Question: I'm making a theme specific admin panel in WordPress. I've run into a problem when using the select tag though and I know I don't have any styles that are making it behave this way:

This is not a screen shot of my panel but this is a good example. See the box on the top left? Well anytime I use a select box it defaults to scroll mode like that one in the picture. I don't want it to do that. I want it to be a regular drop down list box like the other 3 in the image. I can't figure out if this is a CSS problem or not. I have checked out a few resources about select boxes but none of them mention anything about a type attribute of select tags or anything that would let me change out of scroll mode. Is there some kind of built in wordpress style that changes the way the select tags are rendered in the admin panel? If so how do I style this element so that it is just a regular drop down list box? Here is the code that I'm using for the select:
'''
<select name="slide_type" size="30">
<option>Slice Down</option>
<option>Slice Down Left</option>
<option>Slice Up</option>
<option>Slice Up Left</option>
<option>Slice Down</option>
<option>Slice Up & Down</option>
<option>Slice Up & Down Left</option>
<option>Fold</option>
</select>
'''
Note: I've checked in firebug and there are no styles attached to this drop down list or it's name - "slide_type" other than the following CSS:
'''
select{
color: black;
}
'''
Any advice or help is greatly appreciated!
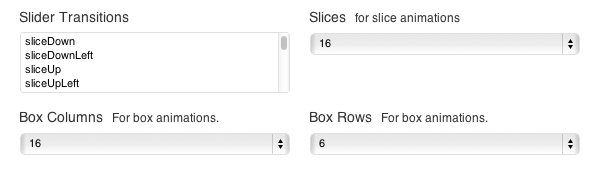
Answer: Well, it's the size value, of course.
use
'''
size=1
'''
(or leave it undefined)
And get a <URL> too!